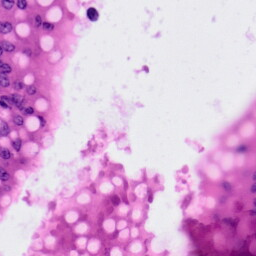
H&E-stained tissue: Colon